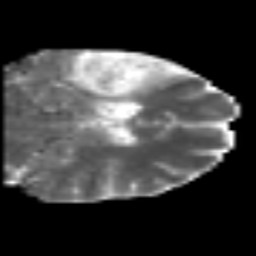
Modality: MD
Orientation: coronal
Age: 49
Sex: male
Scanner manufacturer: siemens
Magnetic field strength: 3 T
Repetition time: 6.1 s
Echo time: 0.101 s